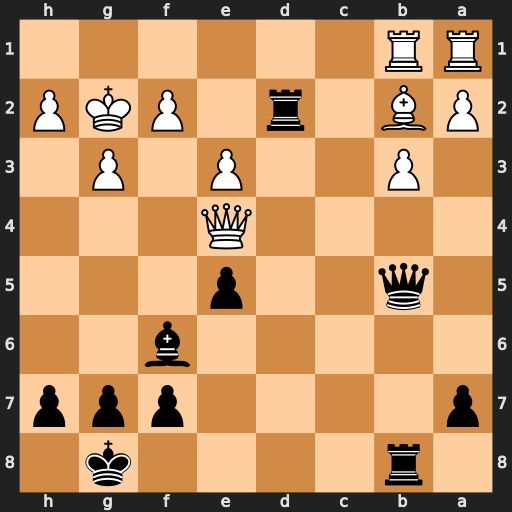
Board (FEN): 1r4k1/p4ppp/5b2/1q2p3/4Q3/1P2P1P1/PB1r1PKP/RR6
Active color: b
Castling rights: -
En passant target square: -
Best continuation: Qe2 Qf5 Rxb2 Rxb2 Qxb2